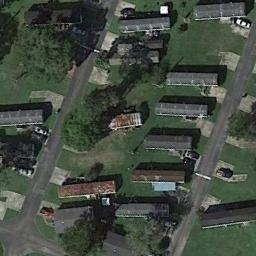
Label: residential